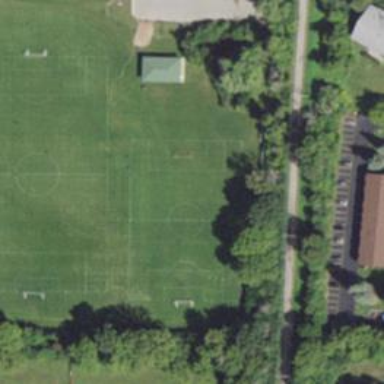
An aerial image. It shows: Soccer pitch for outdoor sports and leisure activities.